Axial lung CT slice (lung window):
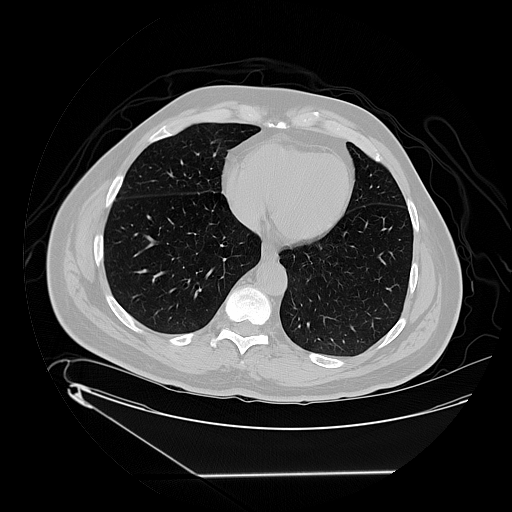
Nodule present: no